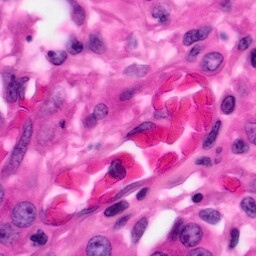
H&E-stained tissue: Pancreatic